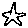
Label: star